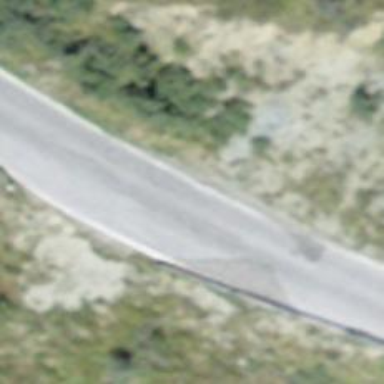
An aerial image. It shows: Tertiary road.